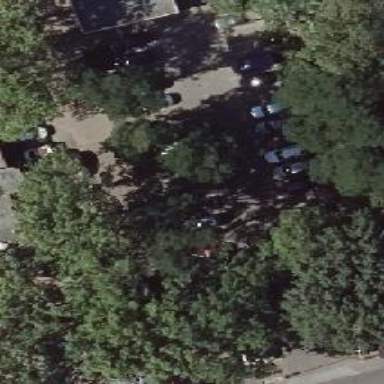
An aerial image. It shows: Street-side parking area.